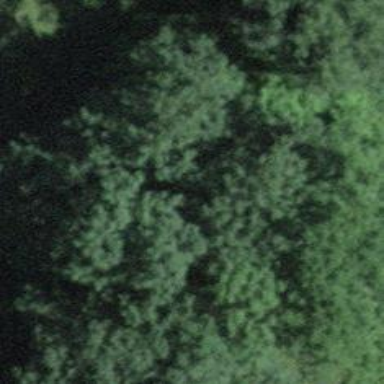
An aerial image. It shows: Row of broadleaved trees.